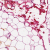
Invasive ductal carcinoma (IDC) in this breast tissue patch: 0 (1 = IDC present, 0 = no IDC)